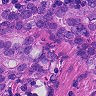
Metastatic tissue present: yes